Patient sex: M
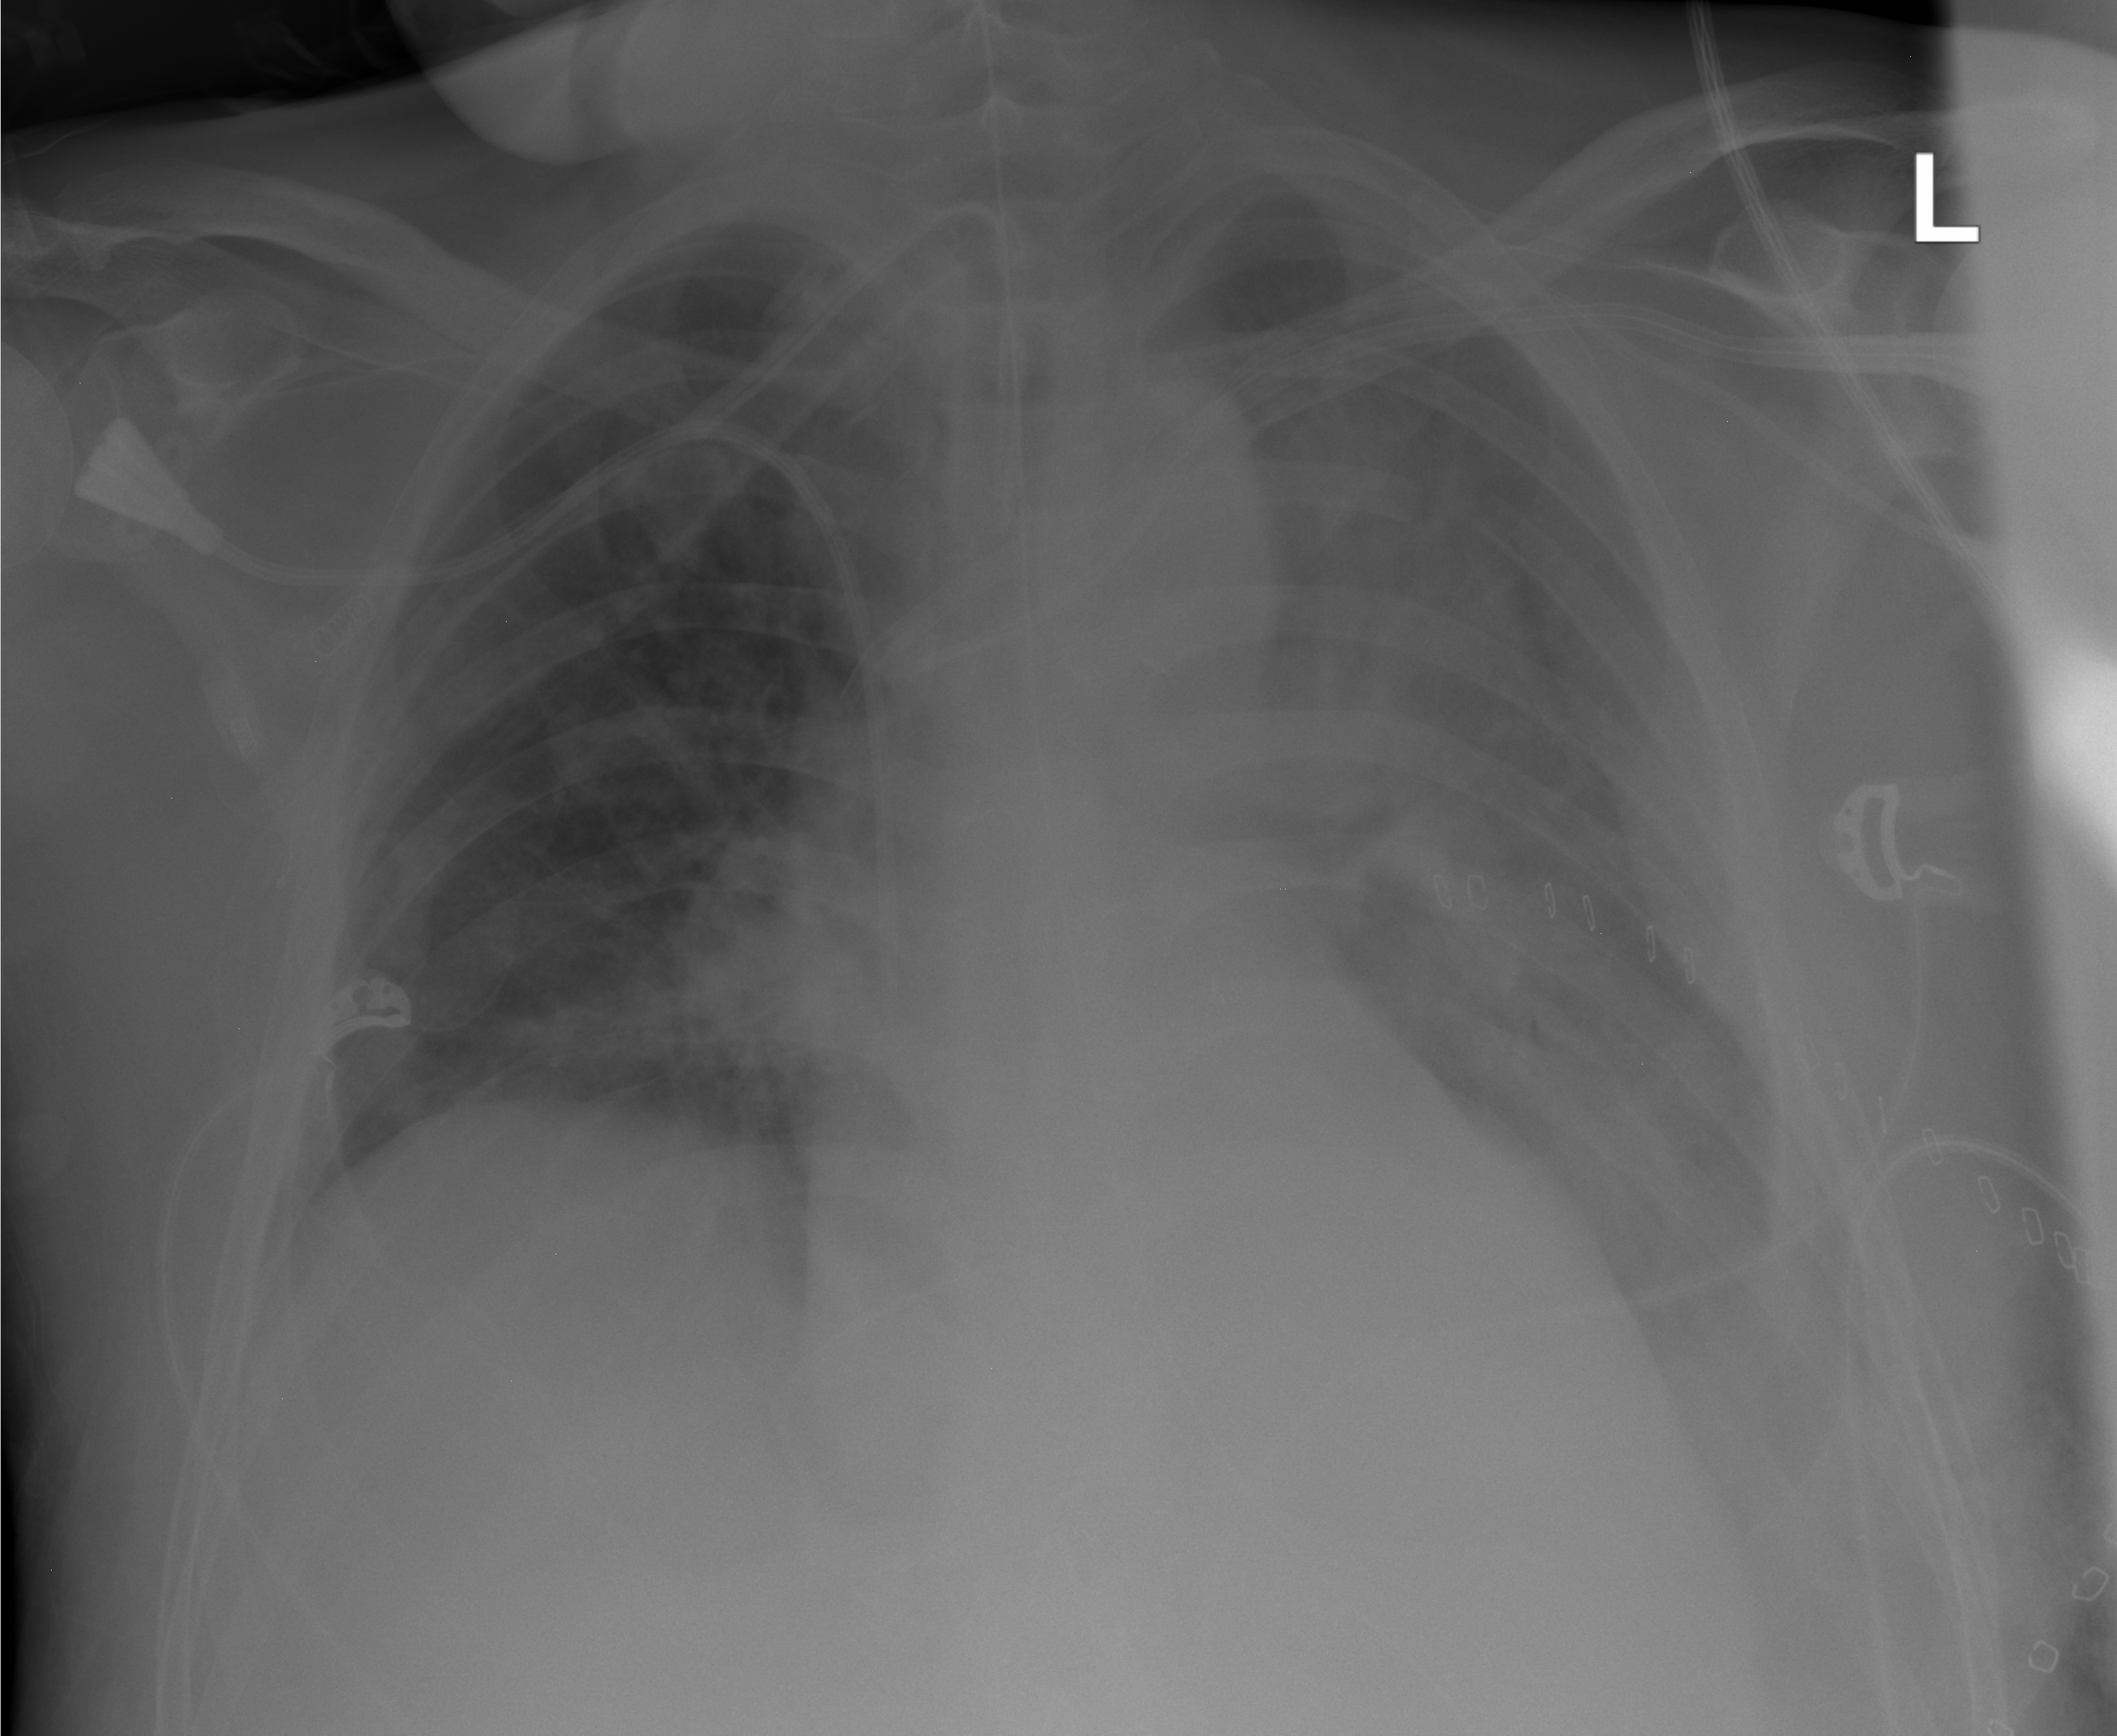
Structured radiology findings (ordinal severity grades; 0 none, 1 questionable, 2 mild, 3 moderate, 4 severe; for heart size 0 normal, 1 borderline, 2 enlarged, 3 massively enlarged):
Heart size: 2
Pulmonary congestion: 2
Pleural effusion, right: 0
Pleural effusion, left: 2
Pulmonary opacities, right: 0
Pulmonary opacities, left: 2
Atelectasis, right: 2
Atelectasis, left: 2